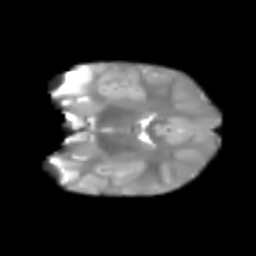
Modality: T2w
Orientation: coronal
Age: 6
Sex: male
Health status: healthy